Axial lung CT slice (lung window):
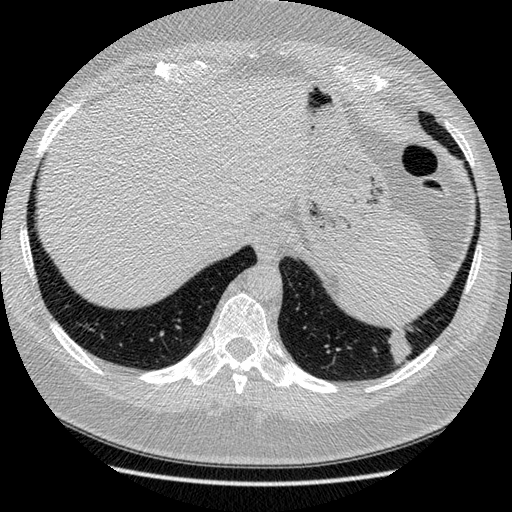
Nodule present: yes
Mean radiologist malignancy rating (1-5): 3.25